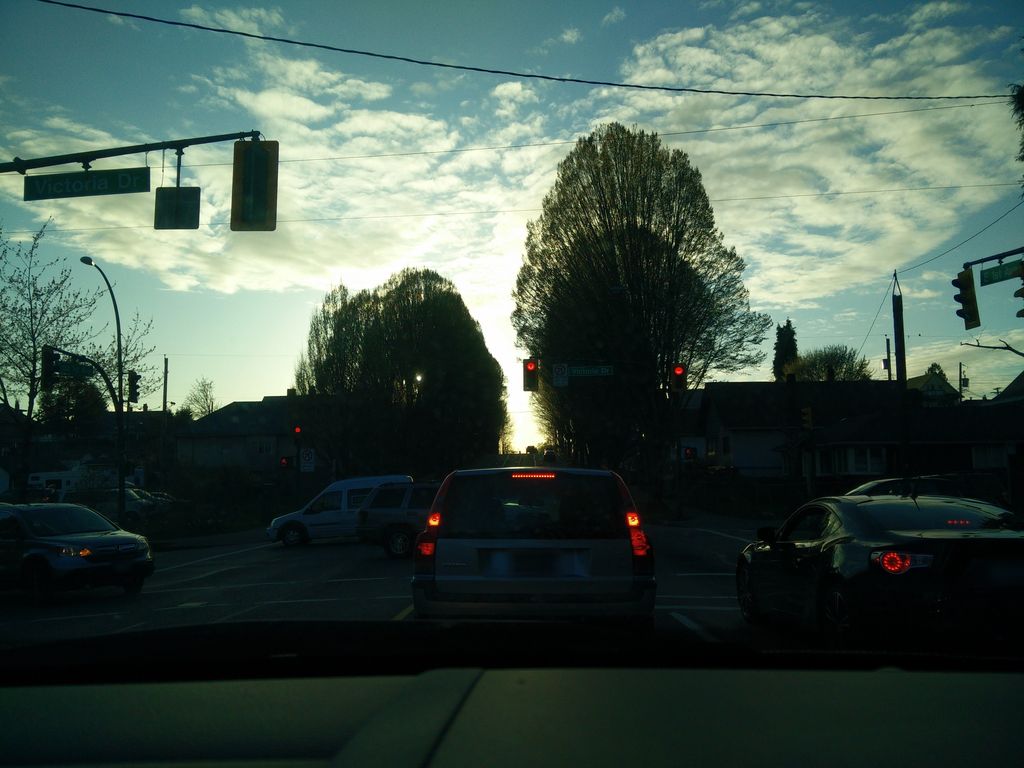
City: vancouver